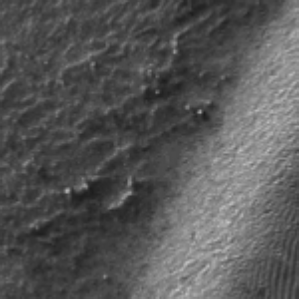
Label: frost